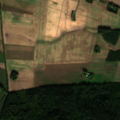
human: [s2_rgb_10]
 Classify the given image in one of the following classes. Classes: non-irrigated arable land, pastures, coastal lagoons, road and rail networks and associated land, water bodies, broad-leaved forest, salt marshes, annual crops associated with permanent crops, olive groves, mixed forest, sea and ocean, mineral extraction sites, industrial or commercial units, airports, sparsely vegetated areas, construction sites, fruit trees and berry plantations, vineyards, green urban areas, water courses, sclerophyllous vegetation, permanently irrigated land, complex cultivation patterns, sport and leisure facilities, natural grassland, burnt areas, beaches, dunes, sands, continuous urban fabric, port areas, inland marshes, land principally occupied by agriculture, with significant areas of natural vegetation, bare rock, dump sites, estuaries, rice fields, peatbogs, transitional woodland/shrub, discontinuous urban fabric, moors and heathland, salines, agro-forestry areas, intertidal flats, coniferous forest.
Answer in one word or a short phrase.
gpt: non-irrigated arable land, complex cultivation patterns, coniferous forest, mixed forest